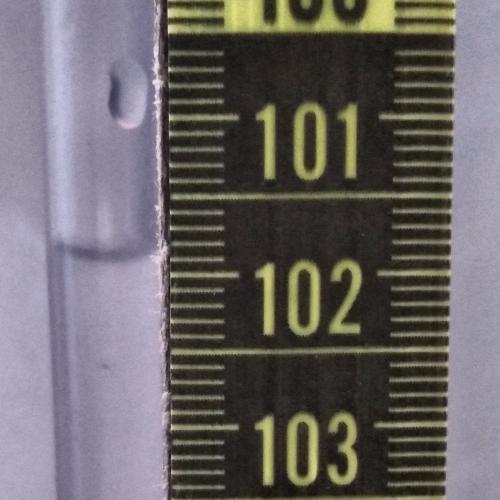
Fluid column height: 101.9 cm